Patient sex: F
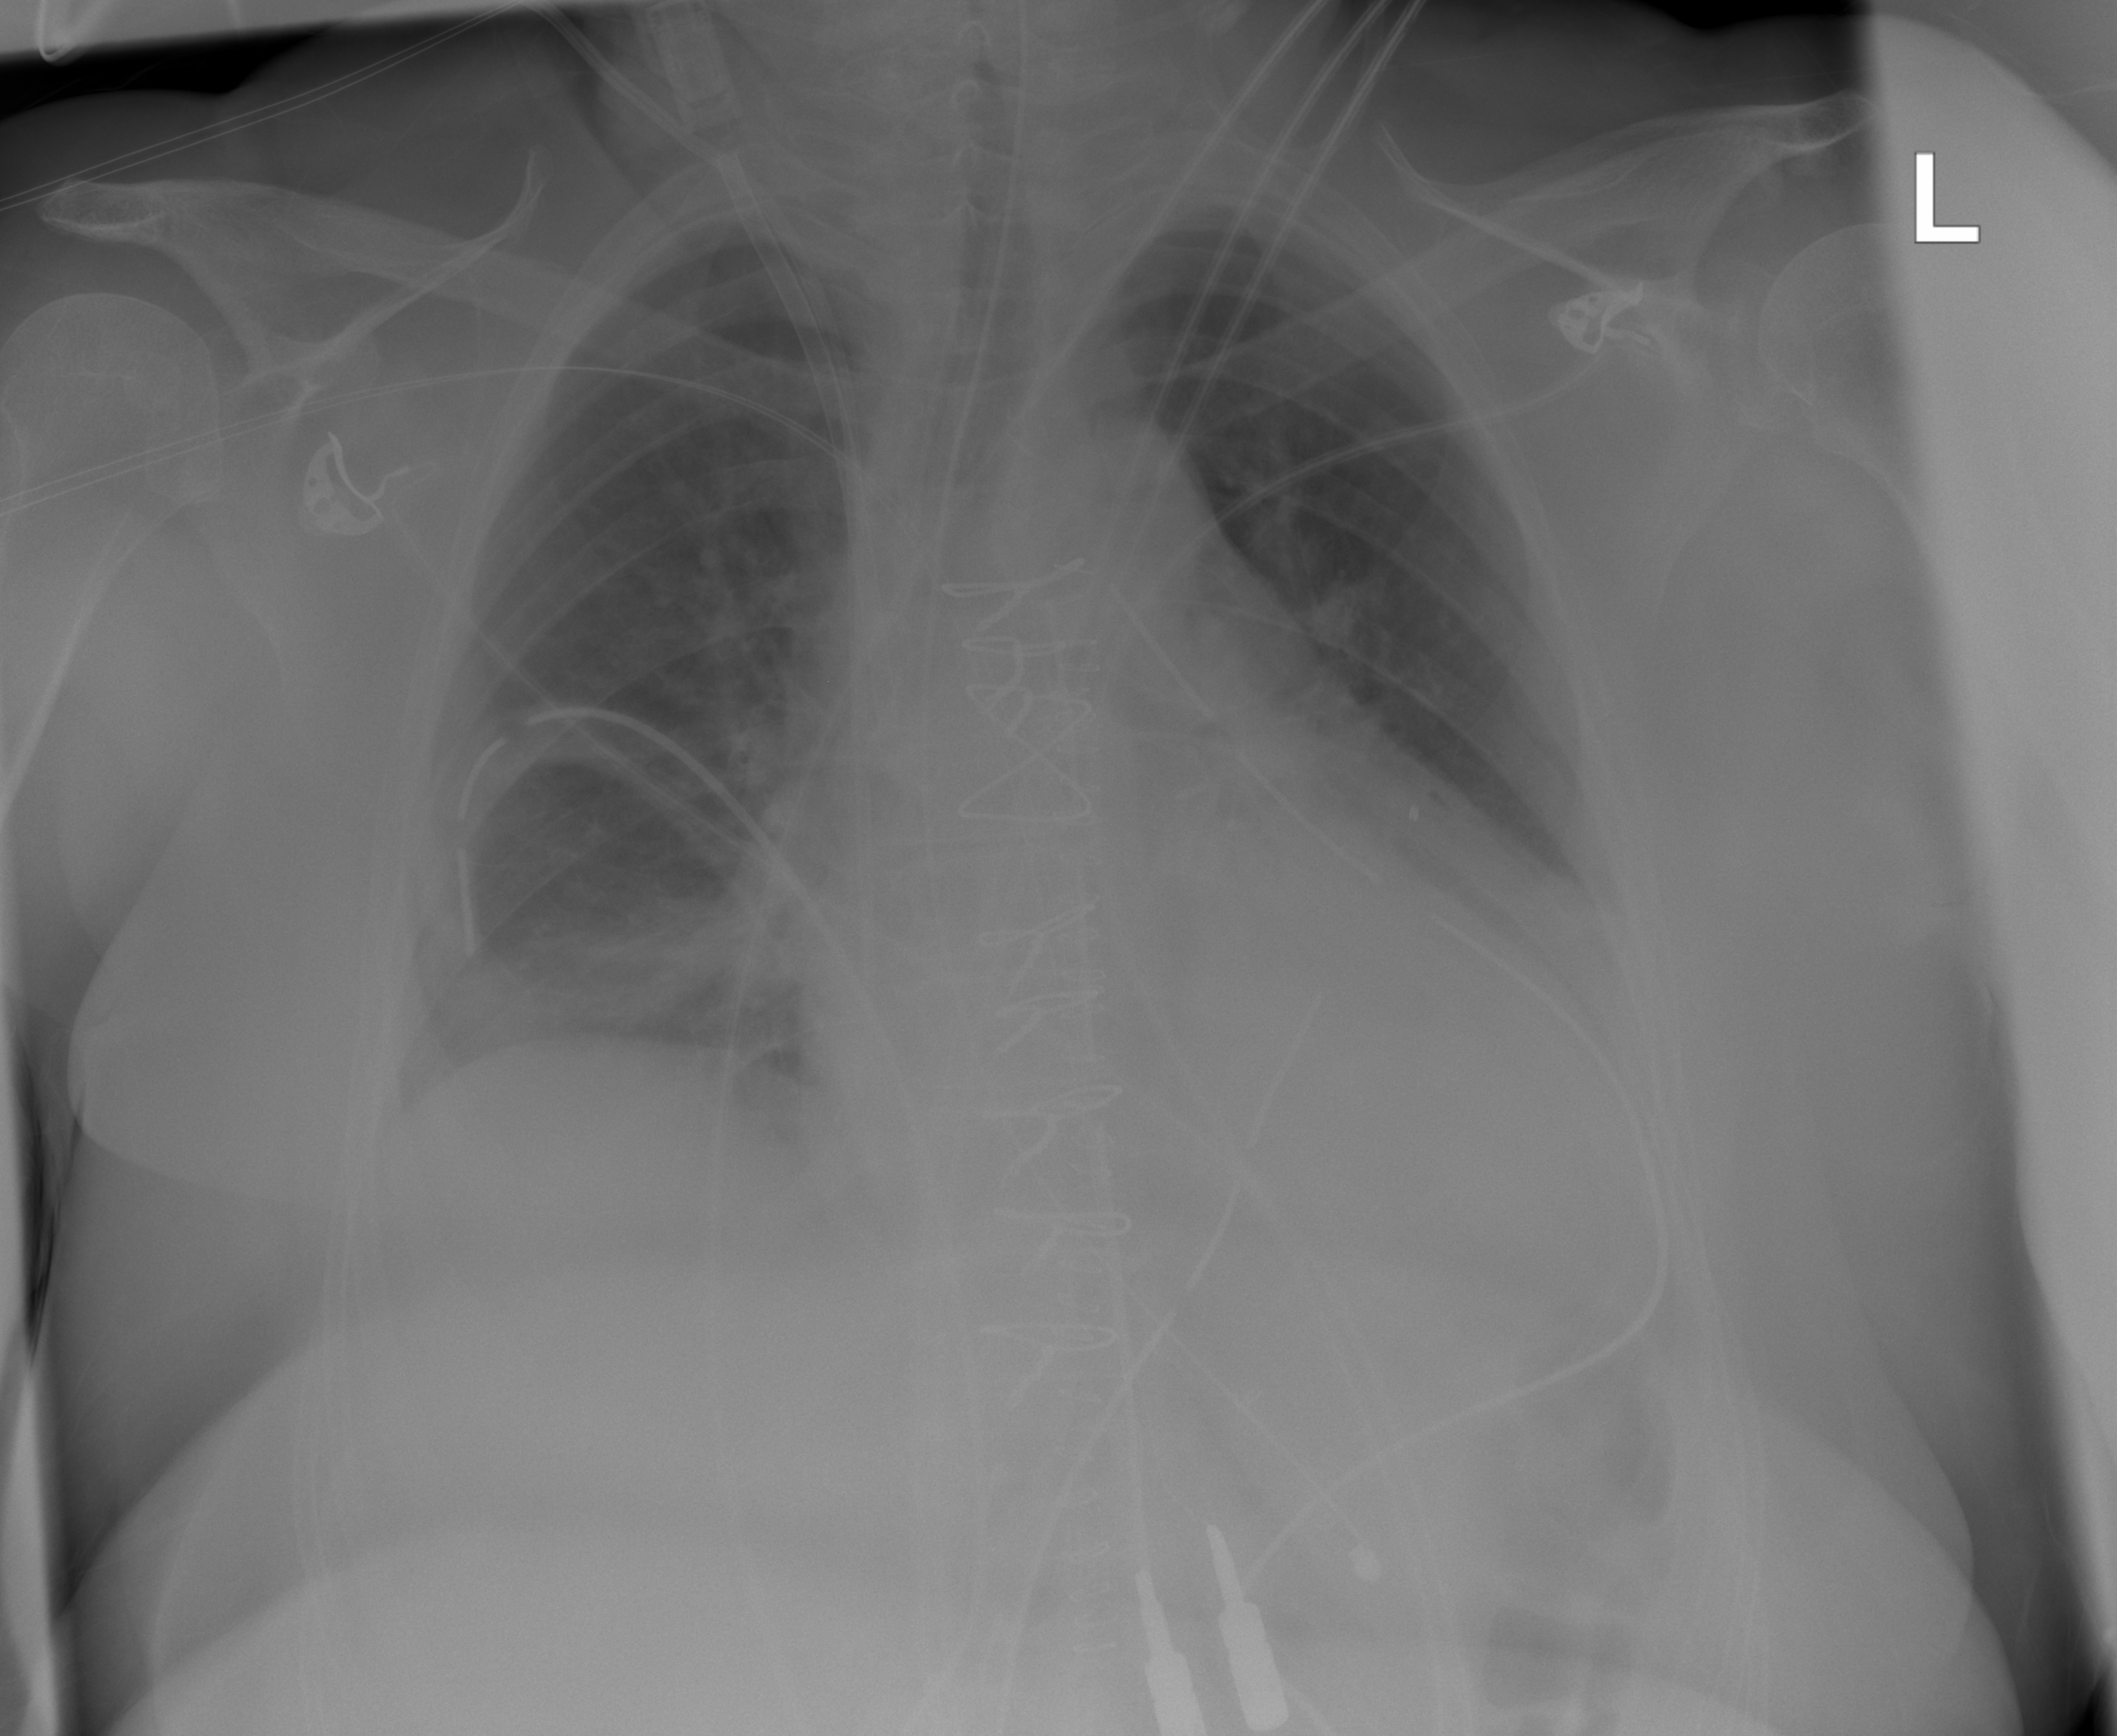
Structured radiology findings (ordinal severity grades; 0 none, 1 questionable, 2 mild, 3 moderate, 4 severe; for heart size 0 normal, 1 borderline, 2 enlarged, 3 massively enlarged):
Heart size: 2
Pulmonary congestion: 0
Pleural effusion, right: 0
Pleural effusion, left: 2
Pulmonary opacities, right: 0
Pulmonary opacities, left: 0
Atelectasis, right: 2
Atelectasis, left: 2